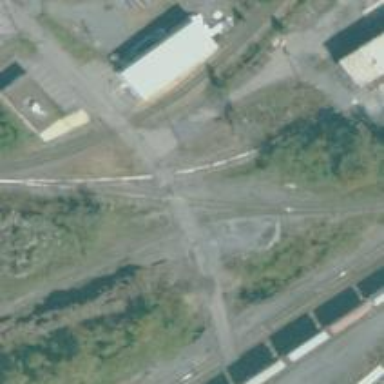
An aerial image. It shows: Level crossing along the railway.